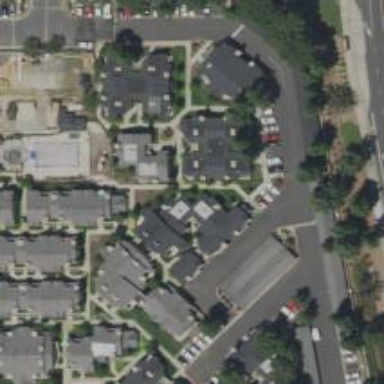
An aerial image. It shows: Building.